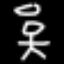
Label: angel